Interaction volume radius: 10 \u00c5
Interaction volume height: 15 \u00c5
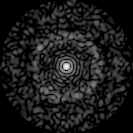
Disorder parameter: 0.8449